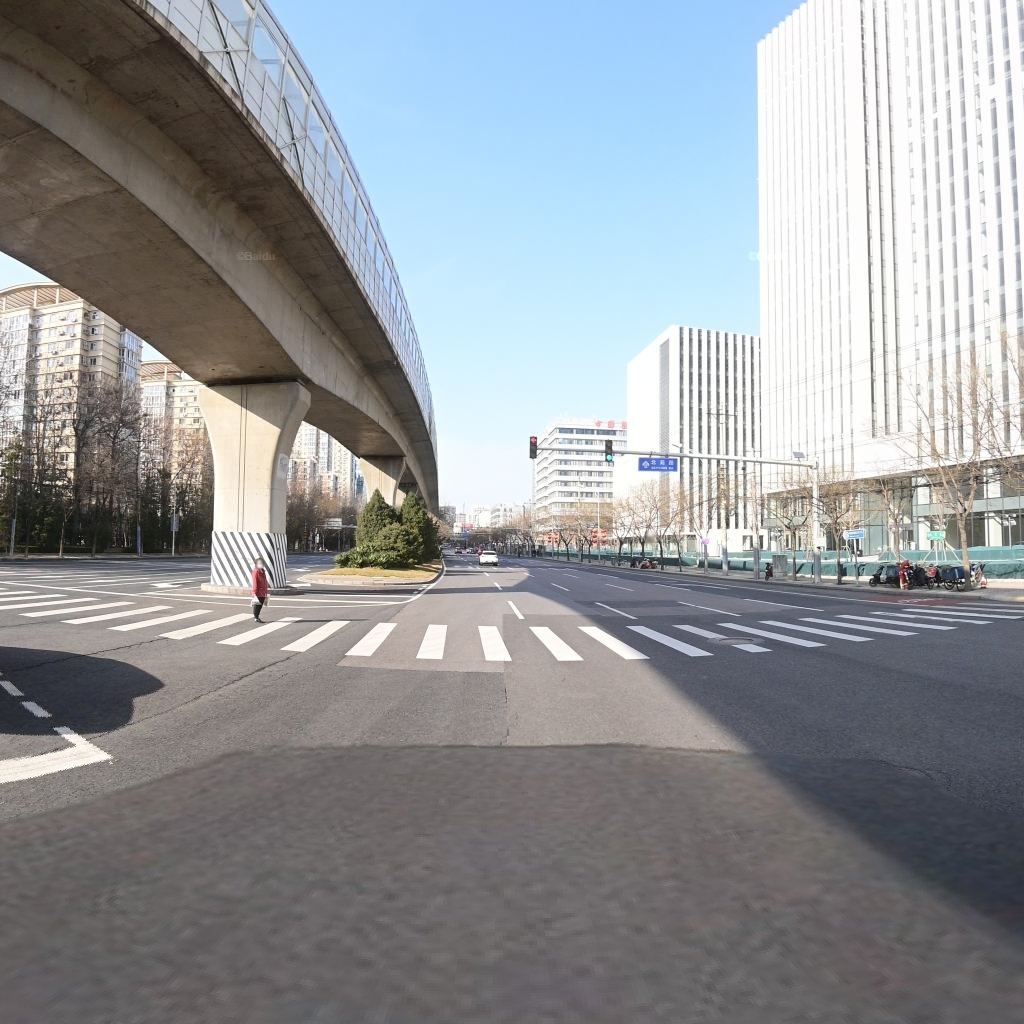
Region: Chaoyang
Road damage annotations: longitudinal crack, longitudinal crack, longitudinal crack, manhole cover, longitudinal crack